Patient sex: F
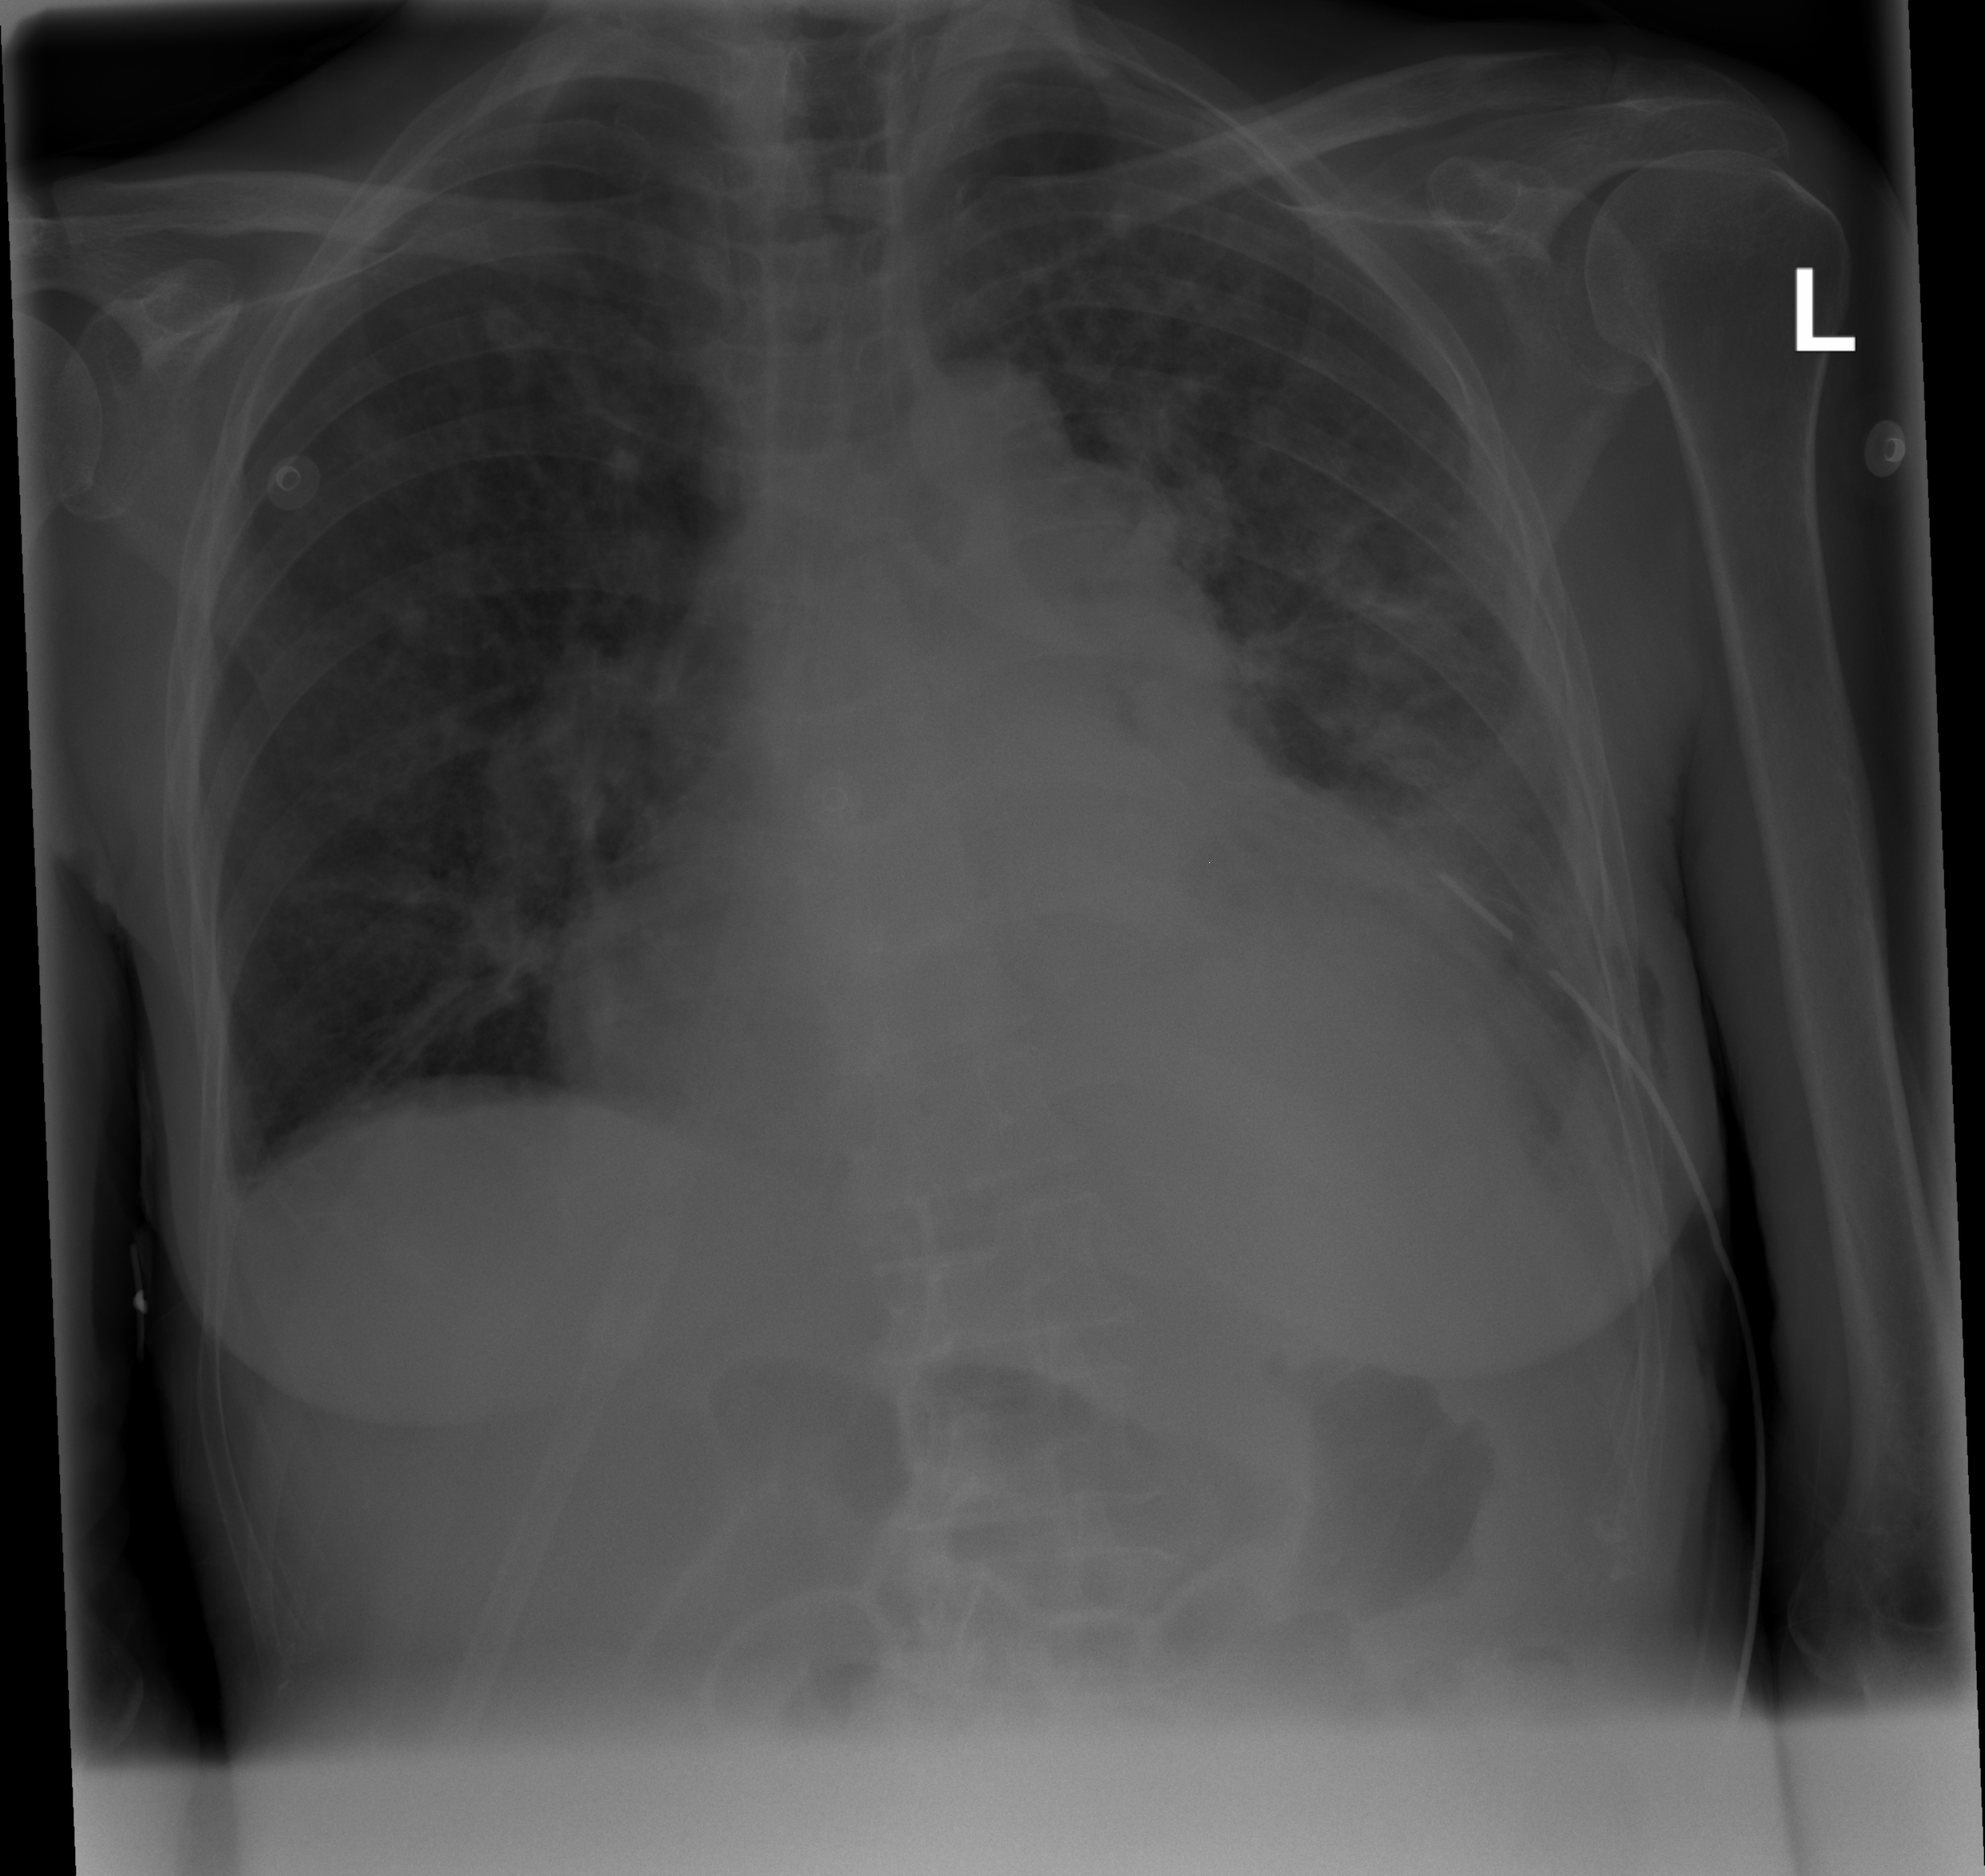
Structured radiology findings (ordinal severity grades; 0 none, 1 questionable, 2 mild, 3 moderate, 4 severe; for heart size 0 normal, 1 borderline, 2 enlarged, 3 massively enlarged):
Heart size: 2
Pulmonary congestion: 1
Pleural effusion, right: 0
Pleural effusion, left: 2
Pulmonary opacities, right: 2
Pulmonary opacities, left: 3
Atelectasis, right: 0
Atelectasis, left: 2